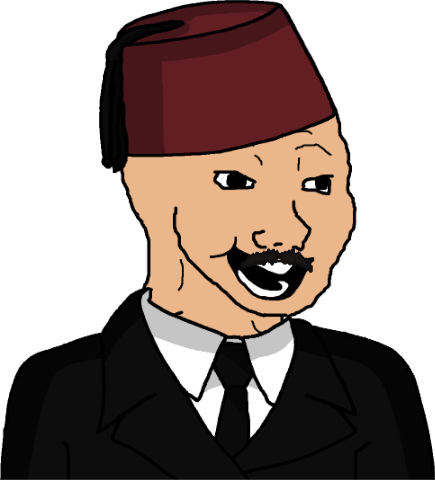
Label: 5_Bloomer